Field crop: tomato
Growth stage: 2
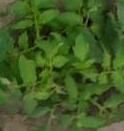
Species: tomato